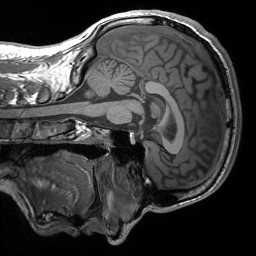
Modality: T1w
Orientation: sagittal
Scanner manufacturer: siemens
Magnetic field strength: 3 T
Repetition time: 1.9 s
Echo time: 0.00252 s